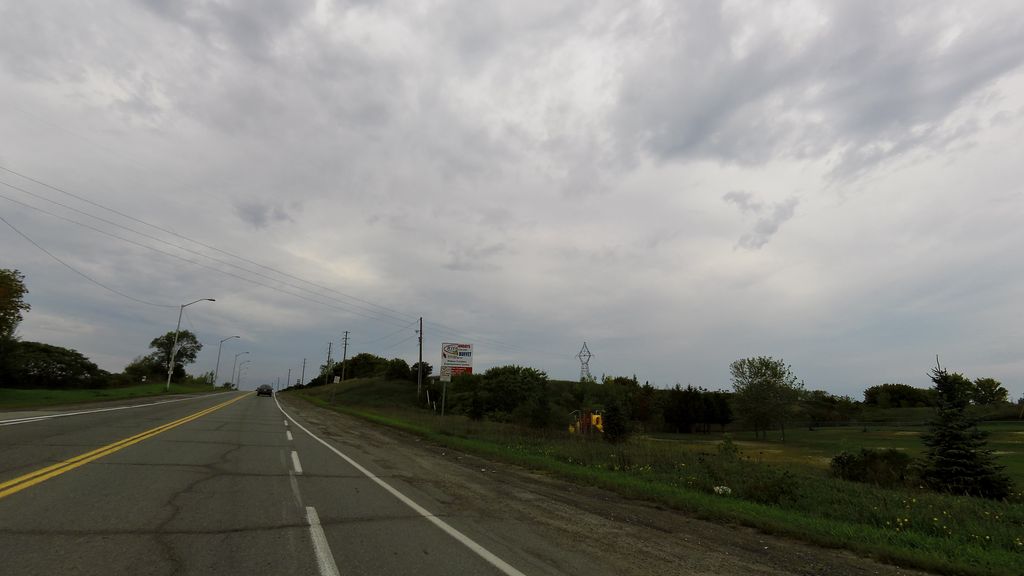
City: ottawa-gatineau